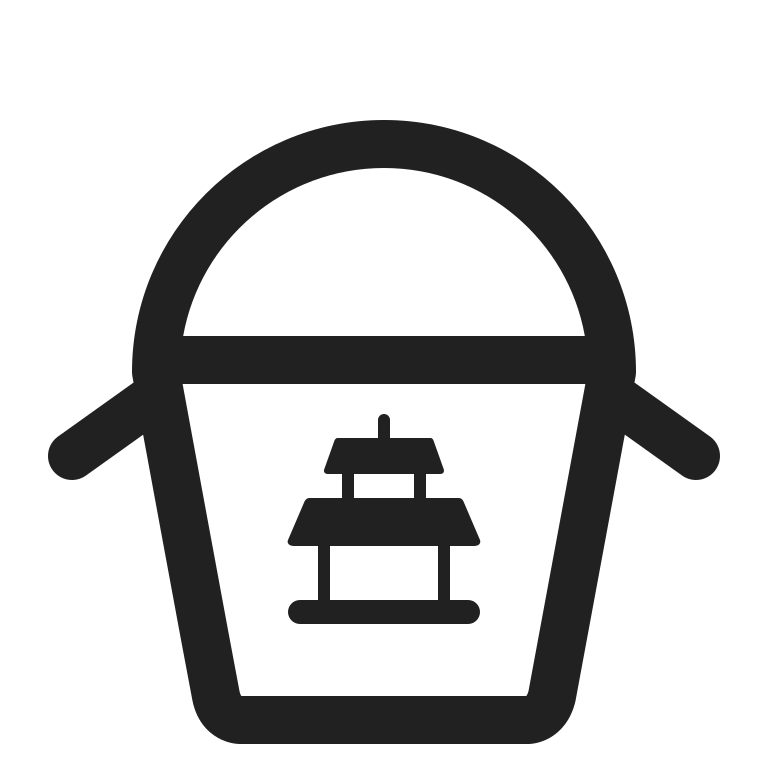
takeout box high contrast